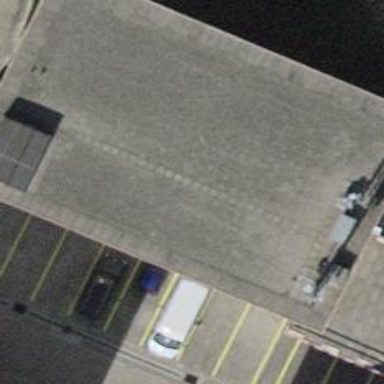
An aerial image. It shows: Street side parking area.